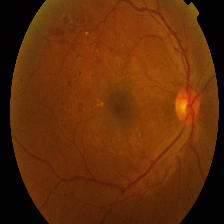
Diabetic retinopathy grade: Proliferative DR